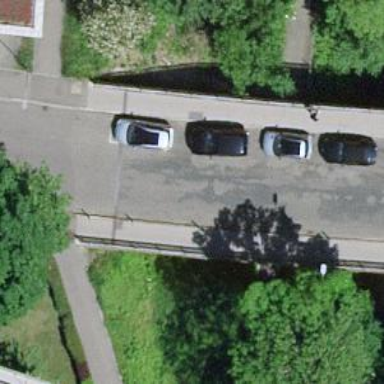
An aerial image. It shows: Residential road with bridge and sidewalks on both sides.